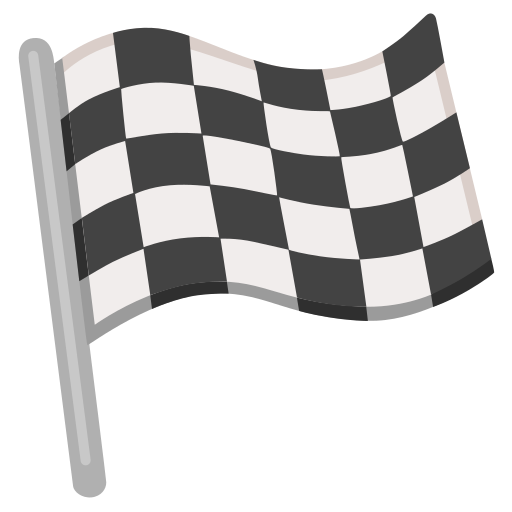
Emoji: 🏁